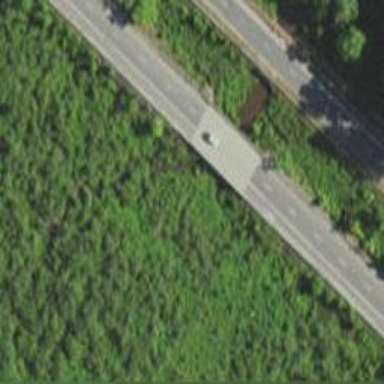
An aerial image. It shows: Bridge crossing over highway trunk expressway.